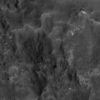
Label: not_dusty